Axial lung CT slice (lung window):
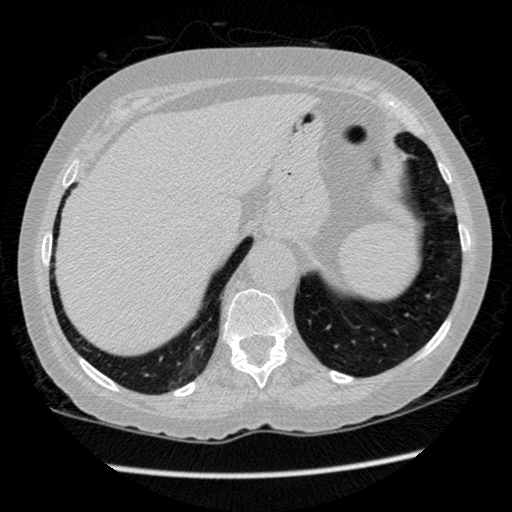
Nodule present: no